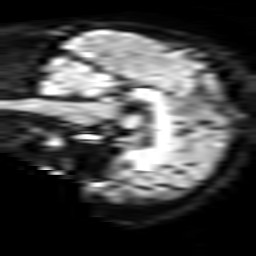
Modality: TRACE
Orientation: sagittal
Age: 57
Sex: female
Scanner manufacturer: philips
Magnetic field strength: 3 T
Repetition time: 3.896 s
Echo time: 0.05978 s